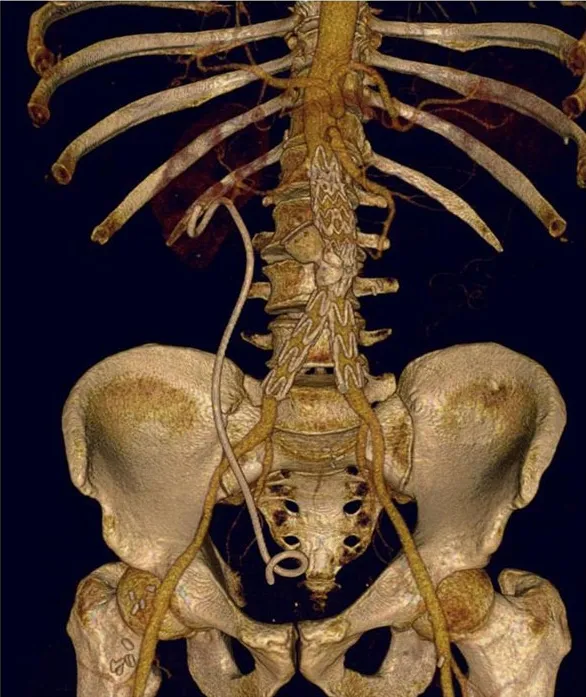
The CT scan 1 month after aortic endoprosthesis implantation showed a complete abolishment of the shunt with no opacization of the inferior vena cava from the abdominal aorta. The Amplatzer vascular plug was excluded from the aortic blood flow after the endoprosthesis implantation.
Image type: radiology (ct)